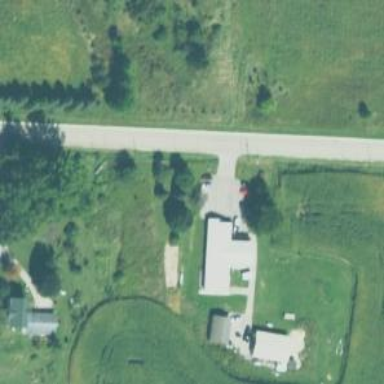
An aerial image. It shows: Veterinary facility.